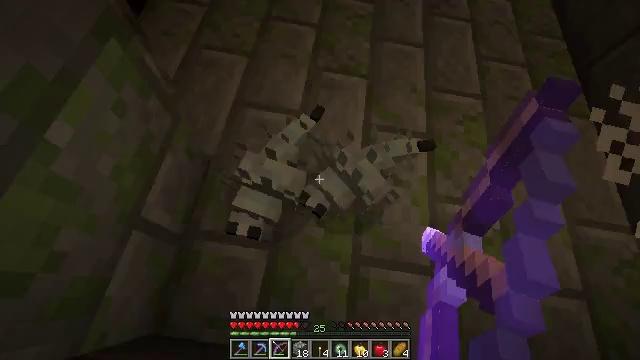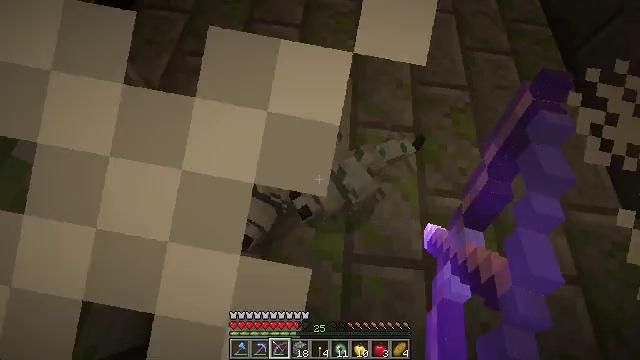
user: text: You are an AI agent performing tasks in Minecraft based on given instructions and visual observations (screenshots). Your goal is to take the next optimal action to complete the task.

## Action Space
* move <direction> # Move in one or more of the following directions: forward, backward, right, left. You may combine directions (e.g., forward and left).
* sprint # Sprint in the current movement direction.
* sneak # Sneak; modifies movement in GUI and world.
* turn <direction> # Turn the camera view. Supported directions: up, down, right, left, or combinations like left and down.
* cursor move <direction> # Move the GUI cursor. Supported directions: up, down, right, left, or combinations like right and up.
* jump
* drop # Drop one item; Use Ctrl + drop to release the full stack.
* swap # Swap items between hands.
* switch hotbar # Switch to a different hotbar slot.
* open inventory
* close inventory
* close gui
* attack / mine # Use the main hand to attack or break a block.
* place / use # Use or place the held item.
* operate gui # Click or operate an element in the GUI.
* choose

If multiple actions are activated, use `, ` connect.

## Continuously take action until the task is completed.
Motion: motion action
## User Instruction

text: Combat the silverfish.
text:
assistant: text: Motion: use / place
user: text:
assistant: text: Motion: use / place